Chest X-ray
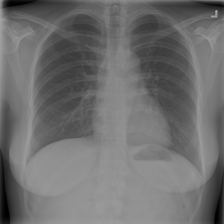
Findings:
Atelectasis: negative
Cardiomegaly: negative
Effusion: negative
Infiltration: negative
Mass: negative
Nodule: negative
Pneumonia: negative
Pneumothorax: negative
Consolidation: negative
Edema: negative
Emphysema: negative
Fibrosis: negative
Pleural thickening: negative
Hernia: negative